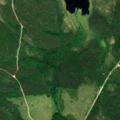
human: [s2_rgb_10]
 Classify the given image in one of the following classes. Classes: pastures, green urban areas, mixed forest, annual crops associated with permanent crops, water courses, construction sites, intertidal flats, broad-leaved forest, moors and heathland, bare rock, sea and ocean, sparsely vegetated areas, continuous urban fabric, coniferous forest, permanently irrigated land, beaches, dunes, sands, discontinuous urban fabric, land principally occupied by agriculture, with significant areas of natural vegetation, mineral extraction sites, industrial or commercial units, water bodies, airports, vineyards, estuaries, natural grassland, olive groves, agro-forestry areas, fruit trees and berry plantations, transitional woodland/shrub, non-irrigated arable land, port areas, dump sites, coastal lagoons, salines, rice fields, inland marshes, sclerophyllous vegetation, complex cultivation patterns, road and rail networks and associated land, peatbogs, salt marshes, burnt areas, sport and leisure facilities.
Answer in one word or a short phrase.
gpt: coniferous forest, mixed forest, water bodies